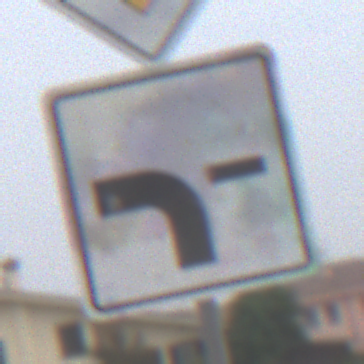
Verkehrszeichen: VerlaufVorfahrtsstrasse6
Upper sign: Vorfahrtsstrasse
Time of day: Midday
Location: Outdoor (Suburban)
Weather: Overcast
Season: NotSpecified
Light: Natural